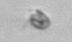
Label: Pyramimonas